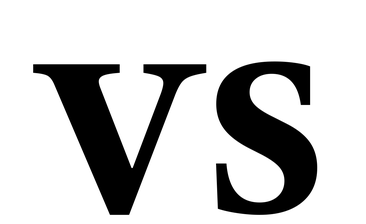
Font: LibreCaslonText_SemiBold